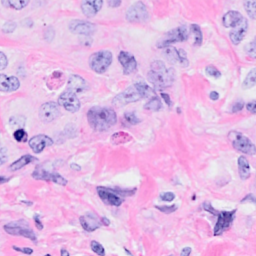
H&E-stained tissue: Breast